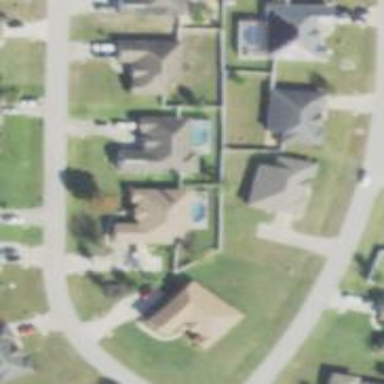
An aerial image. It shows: Outdoor inground swimming pool in leisure land.